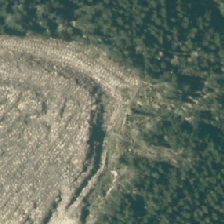
Land cover: harvested_forest